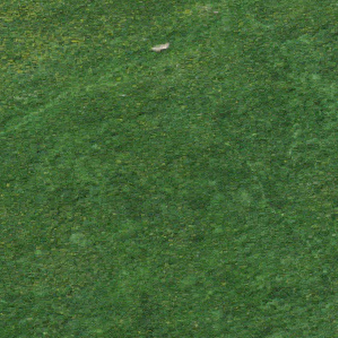
Label: other